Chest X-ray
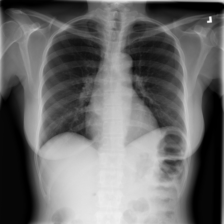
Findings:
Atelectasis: negative
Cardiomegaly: negative
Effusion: negative
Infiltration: negative
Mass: negative
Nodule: negative
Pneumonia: negative
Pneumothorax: negative
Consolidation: negative
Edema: negative
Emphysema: negative
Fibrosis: negative
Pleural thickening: negative
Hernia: negative